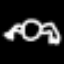
Label: frog